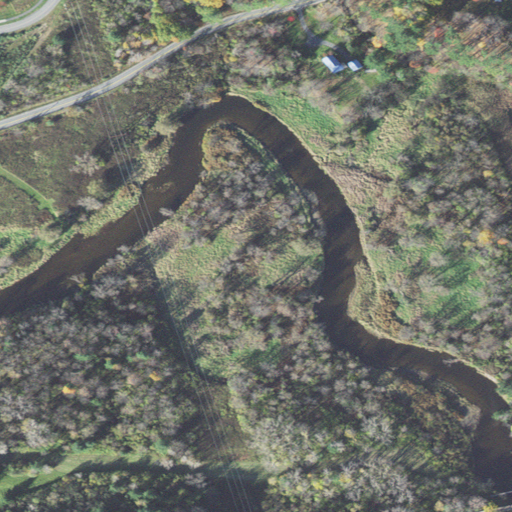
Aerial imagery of island in New Hampshire named Gerrish Isle containing woody wetlands, low intensity development, mixed forest, open development, pasture, deciduous forest, medium intensity development, and evergreen forest